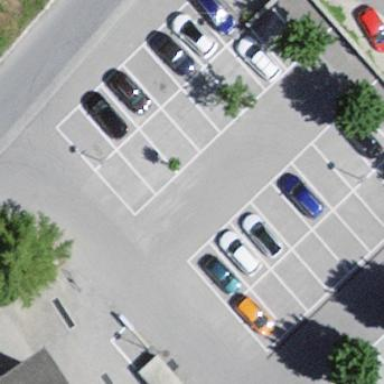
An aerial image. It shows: Parking area with surface.